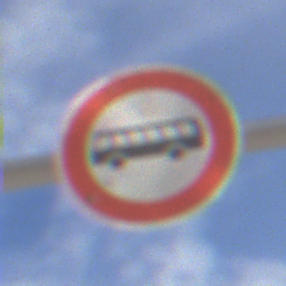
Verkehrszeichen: VerbotKraftomnibusse
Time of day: MorningAfternoon
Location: Outdoor (Suburban)
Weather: PartlyCloudy
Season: NotSpecified
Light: Natural